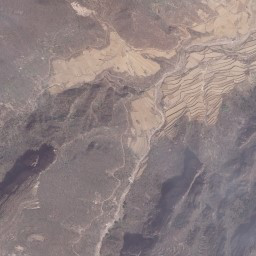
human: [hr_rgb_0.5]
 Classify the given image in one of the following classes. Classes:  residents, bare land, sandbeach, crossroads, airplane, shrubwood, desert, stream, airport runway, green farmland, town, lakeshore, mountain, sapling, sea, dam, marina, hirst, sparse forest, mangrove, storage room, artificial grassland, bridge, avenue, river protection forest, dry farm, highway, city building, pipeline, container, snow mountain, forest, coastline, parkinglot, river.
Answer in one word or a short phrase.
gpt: mountain